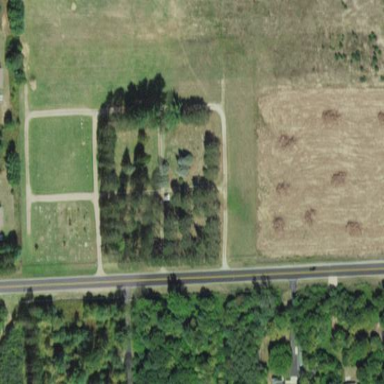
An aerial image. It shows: Cemetery.